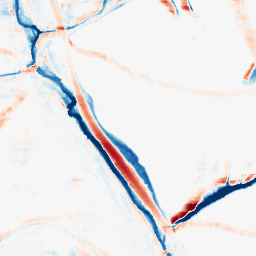
Category: morphological
Decomposition family: morphological_rect
Decomposition parameters: operation: average
width: 20
height: 10
Upsampling method: bspline
Upsampling parameters: scale: 4
Upsampling scale: 4